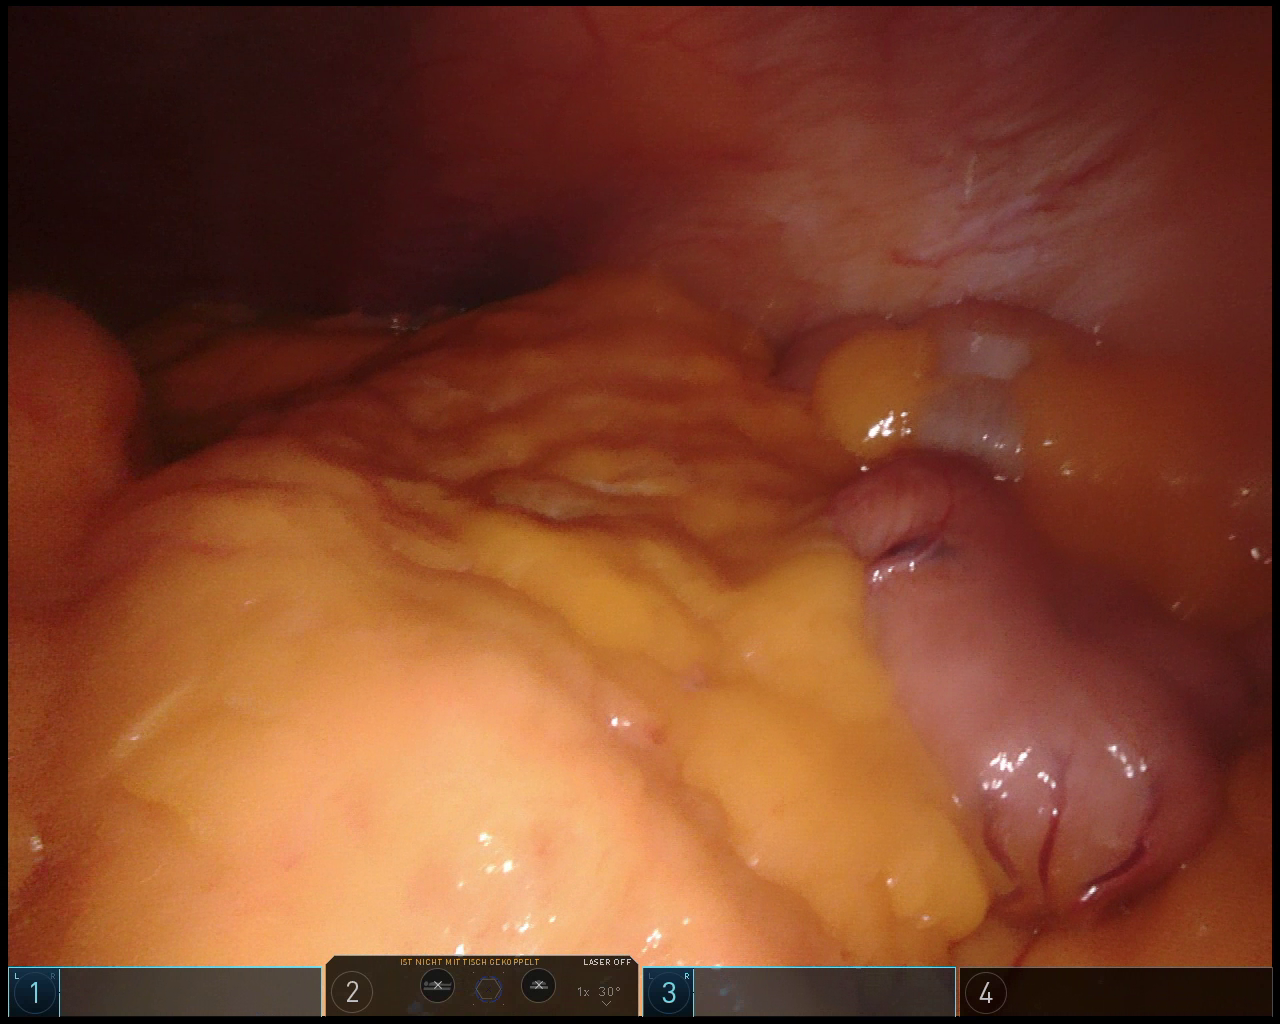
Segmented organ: small_intestine
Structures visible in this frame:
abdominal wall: yes
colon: yes
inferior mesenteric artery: no
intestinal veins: no
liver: no
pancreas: no
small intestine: yes
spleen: no
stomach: no
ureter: no
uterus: no
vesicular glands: no